Field crop: maize
Growth stage: 2
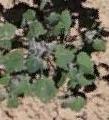
Species: chenopodium